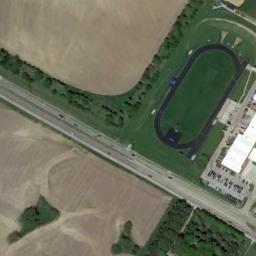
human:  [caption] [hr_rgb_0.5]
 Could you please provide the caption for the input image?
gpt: Many cars are on the road beside the ground track field .

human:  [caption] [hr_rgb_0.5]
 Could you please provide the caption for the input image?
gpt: The ground track field is on a lawn and two clearings are next to the ground track field .

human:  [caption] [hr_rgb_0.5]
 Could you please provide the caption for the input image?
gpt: There is a track and field at the bottom of the picture .

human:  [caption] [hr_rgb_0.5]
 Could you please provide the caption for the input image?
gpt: The track and field is built on the lawn, Next to the bare land and the parking lot .

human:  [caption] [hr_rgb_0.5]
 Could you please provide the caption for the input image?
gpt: There are yellow farmlands beside the ground track field .